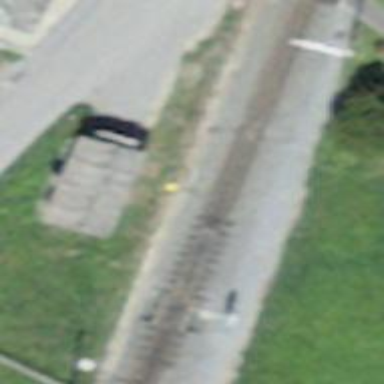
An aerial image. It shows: Narrow-gauge railway track electrified by contact line.